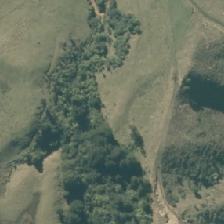
Land cover: indigenous_forest